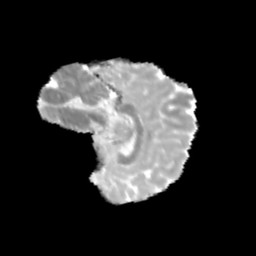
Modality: MD
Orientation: sagittal
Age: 11
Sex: male
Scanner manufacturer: siemens
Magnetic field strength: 3 T
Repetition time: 3.8 s
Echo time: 0.07 s